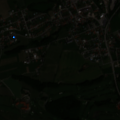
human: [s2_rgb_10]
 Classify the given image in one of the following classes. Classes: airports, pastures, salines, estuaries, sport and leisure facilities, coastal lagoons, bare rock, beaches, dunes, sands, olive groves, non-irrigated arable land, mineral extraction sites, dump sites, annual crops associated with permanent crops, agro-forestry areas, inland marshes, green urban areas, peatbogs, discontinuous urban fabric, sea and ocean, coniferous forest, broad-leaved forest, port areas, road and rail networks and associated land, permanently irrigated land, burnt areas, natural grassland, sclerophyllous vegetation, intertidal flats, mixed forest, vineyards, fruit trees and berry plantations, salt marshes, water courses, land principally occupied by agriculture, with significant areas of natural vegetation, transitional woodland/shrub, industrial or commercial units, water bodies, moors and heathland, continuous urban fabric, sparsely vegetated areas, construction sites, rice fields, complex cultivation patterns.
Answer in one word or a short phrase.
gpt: discontinuous urban fabric, sport and leisure facilities, non-irrigated arable land, pastures, land principally occupied by agriculture, with significant areas of natural vegetation, mixed forest